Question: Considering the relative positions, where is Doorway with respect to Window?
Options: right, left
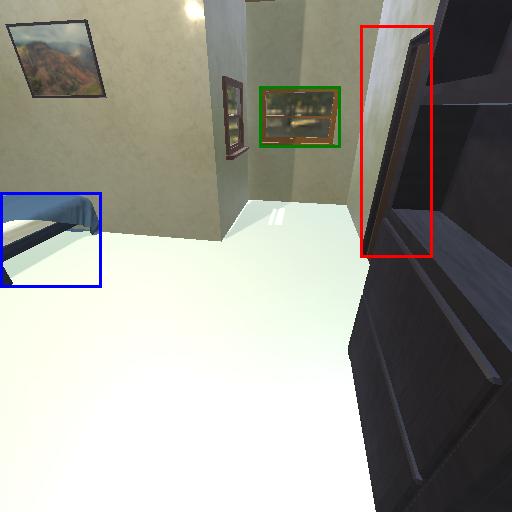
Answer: right